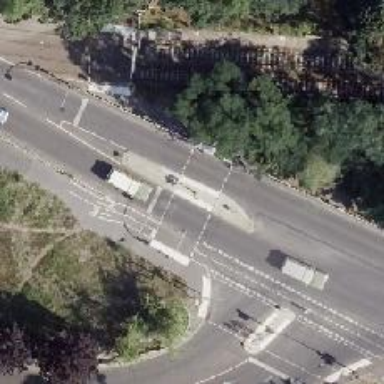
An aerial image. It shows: Crossing with traffic signals and pedestrian island.